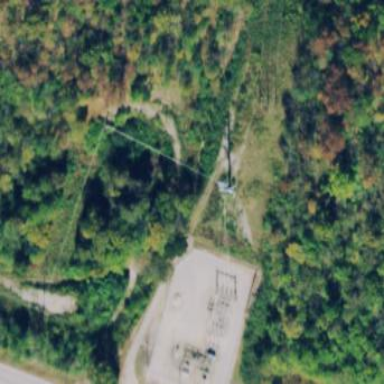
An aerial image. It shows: Power substation.